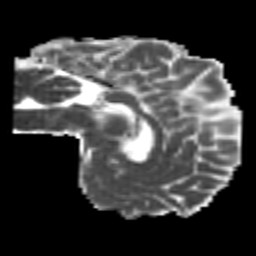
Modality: MD
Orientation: sagittal
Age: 25
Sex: male
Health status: healthy
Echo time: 0.074 s